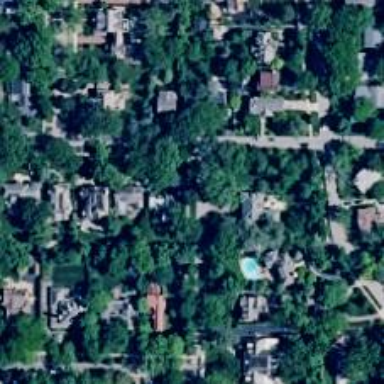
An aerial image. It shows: Neighborhood.